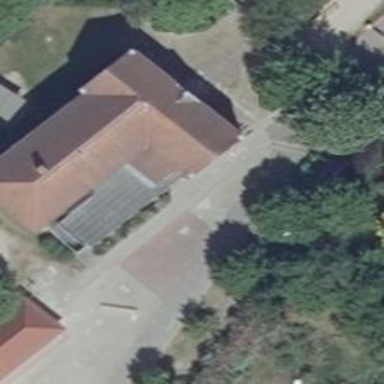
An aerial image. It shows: Kindergarten.